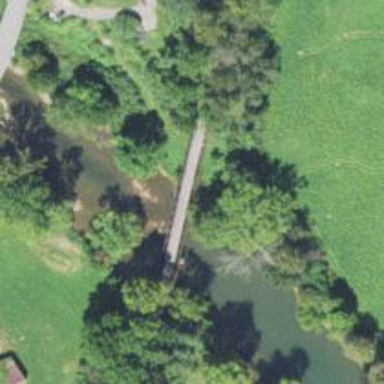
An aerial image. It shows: Abandoned railway passing under cycleway bridge.